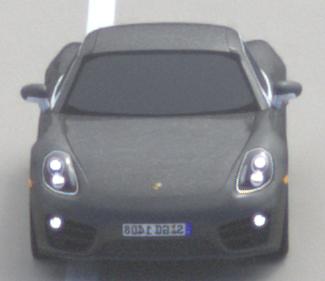
Make: Porsche
Model: Cayman
Detailed model: Cayman (981C)
Model produced from: 2013/03
Model produced until: 2014/04
Doors: 2
Color: gray
Road condition: dry road
Daytime: midday
Contrast: medium contrast